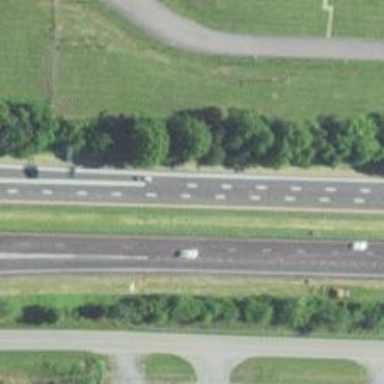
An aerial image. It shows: Motorway junction.